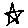
Label: star